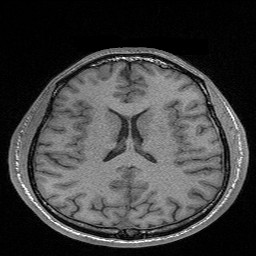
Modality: FLASH
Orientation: coronal
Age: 31
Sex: male